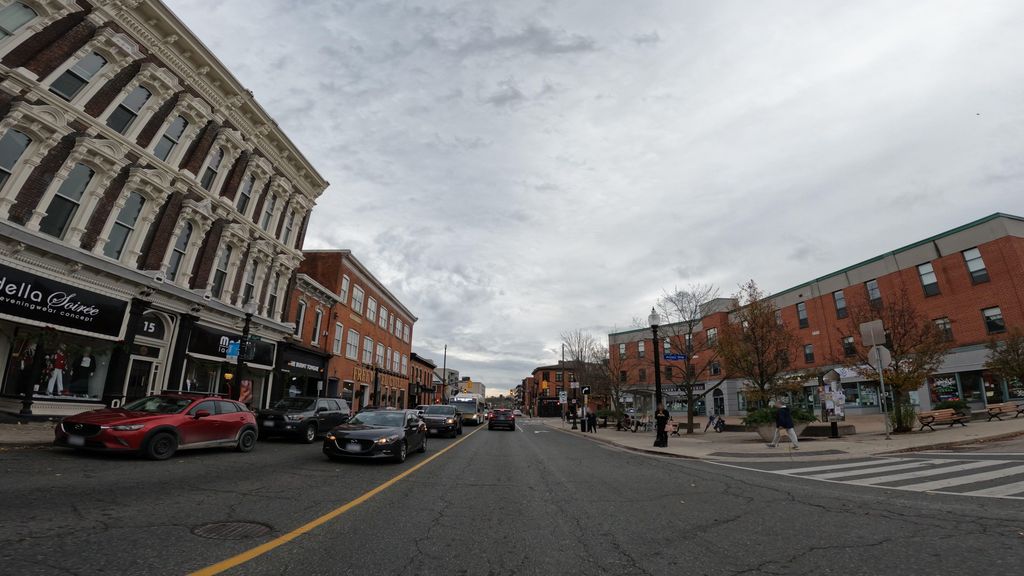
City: hamilton